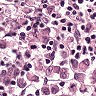
Metastatic tissue present: yes